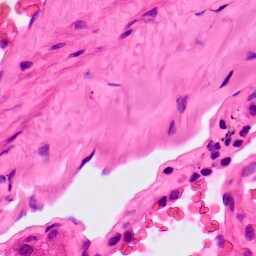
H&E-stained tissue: Lung